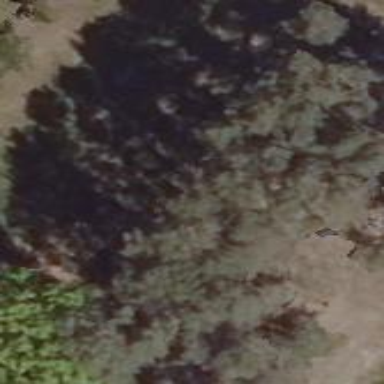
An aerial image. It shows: Forest area.